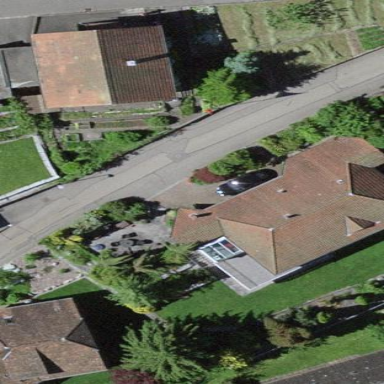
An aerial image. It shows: Detached building.